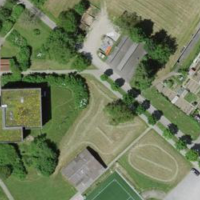
EUNIS habitat code: 53
Species observed at this site:
Prunus spinosa